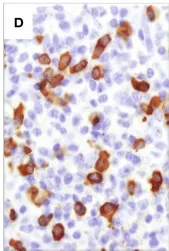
Histopathologic examination of left neck mass. (D) Abundant IgG4-stained cells (>60 per high powered field, 40x).
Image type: pathology (immunostaining)